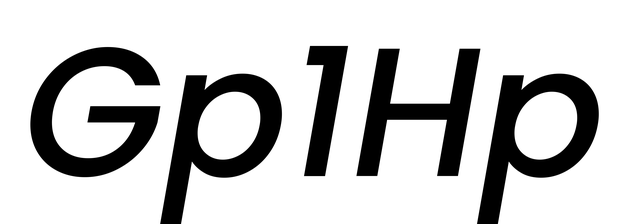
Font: Poppins-MediumItalic